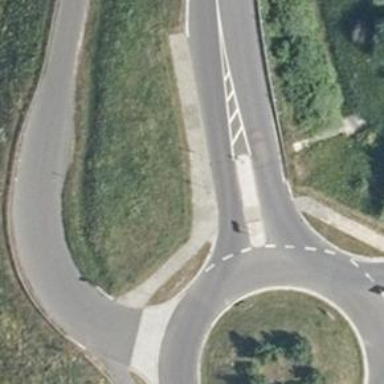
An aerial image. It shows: Public transport stop position.